Question: so i've generated the apk, but when i start my app, the toolbar is hidder by the noification pannel:
android.support.v7.widget.Toolbar

Toolbar.xml:
'''
<?xml version="1.0" encoding="utf-8"?>
<android.support.v7.widget.Toolbar
xmlns:local="http://schemas.android.com/apk/res-auto"
android:id="@+id/main_toolbar"
android:layout_width="match_parent"
android:layout_height="50px"
android:background="#263355"
local:theme="@style/ThemeOverlay.AppCompat.Dark.ActionBar"
local:popupTheme="@style/ThemeOverlay.AppCompat.Light"
xmlns:android="http://schemas.android.com/apk/res/android">
<LinearLayout
android:id="@+id/main_toolbar_layout"
android:layout_width="match_parent"
android:layout_height="wrap_content"
android:gravity="center"
android:orientation="vertical">
<TextView
android:id="@+id/main_toolbar_title"
android:layout_width="wrap_content"
android:layout_height="wrap_content"
android:textColor="#ffffff"
android:textSize="16sp"
android:textIsSelectable="false"
android:textAlignment="center"
android:layout_marginRight="24dp" />
</LinearLayout>
</android.support.v7.widget.Toolbar>
'''
AndroidManifest:
'''
<?xml version="1.0" encoding="utf-8"?>
<manifest xmlns:android="http://schemas.android.com/apk/res/android"
package="package" >
<uses-permission android:name="android.permission.INTERNET" />
<application
android:allowBackup="true"
android:icon="@mipmap/ic_launcher_solutis"
android:label="@string/app_name"
android:theme="@style/AppTheme" >
<activity
android:name=".Splashscreen"
android:label="@string/app_name" >
<intent-filter>
<action android:name="android.intent.action.MAIN" />
<category android:name="android.intent.category.LAUNCHER" />
</intent-filter>
</activity>
<activity
android:name=".MainActivity"
android:label="@string/app_name" >
<intent-filter>
<action android:name="android.intent.action.ACCUEIL" />
<category android:name="android.intent.category.DEFAULT" />
</intent-filter>
</activity>
</application>
</manifest>
'''
values/style.xml:
'''
<?xml version="1.0" encoding="utf-8"?>
<resources>
<style name="AppTheme" parent="Theme.AppCompat.Light.NoActionBar">
</style>
</resources>
'''
values-v19:
'''
<?xml version="1.0" encoding="utf-8"?>
<resources>
<!-- Base application theme. -->
<style name="AppTheme" parent="Theme.AppCompat.Light.NoActionBar">
<!-- Customize your theme here. -->
<item name="android:windowTranslucentStatus">true</item>
</style>
</resources>
'''
I'm on HTC One device, but if think its not by whats device i use...
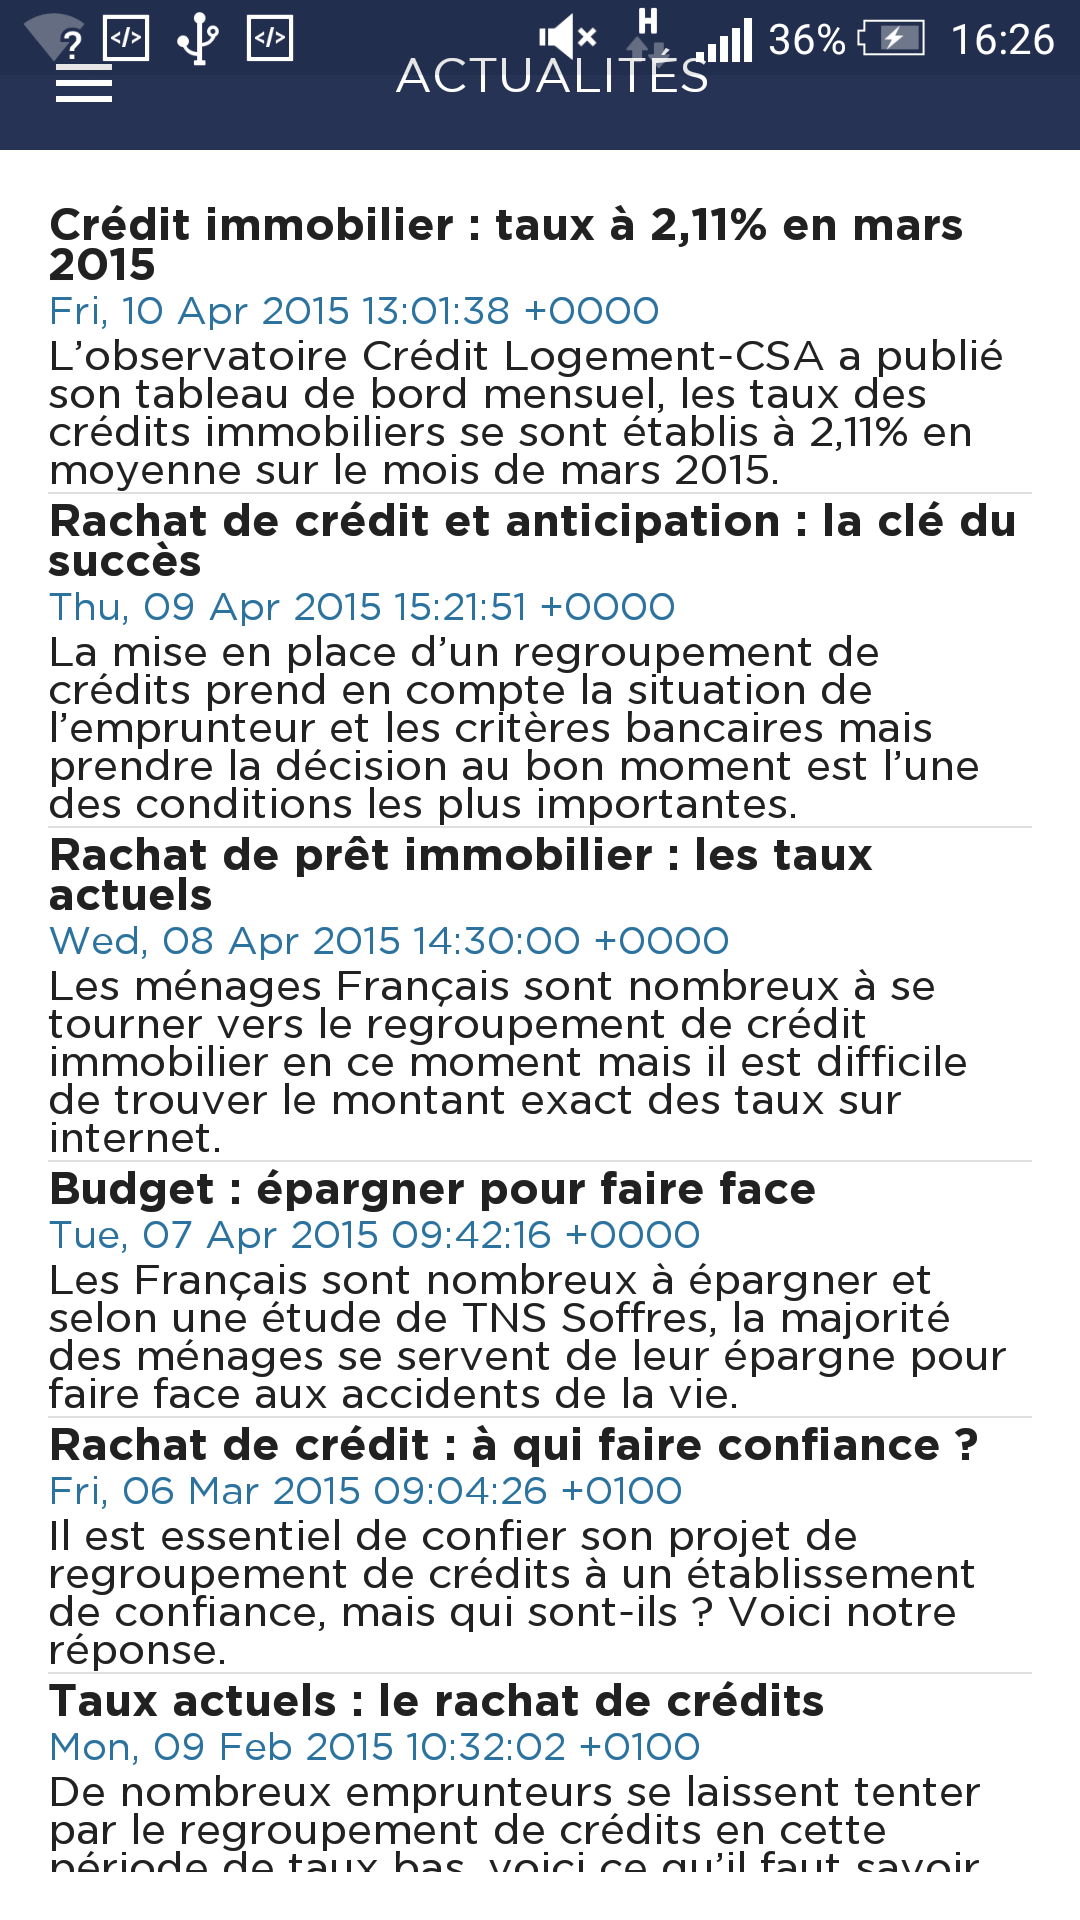
Answer: I think you should remove this line:
'''
<item name="android:windowTranslucentStatus">true</item>
'''